Aerial crown-view tile of a tropical tree (Barro Colorado Island, Panama), acquired 20250616:
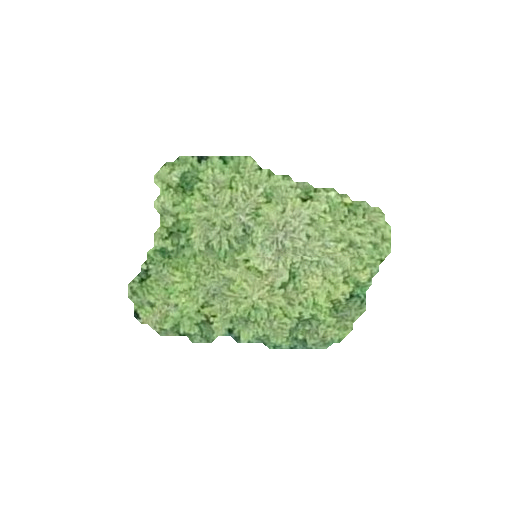
Species: Quararibea asterolepis
GBIF accepted scientific name: Quararibea asterolepis
Crown area: 54.893 m²